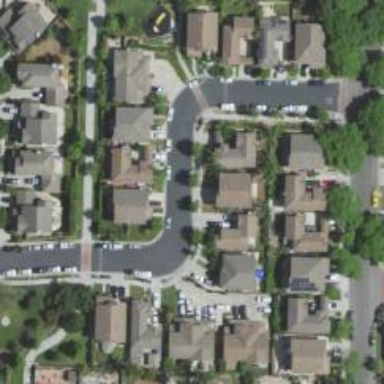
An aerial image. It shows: Residential road.